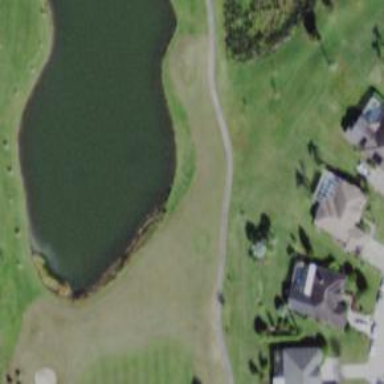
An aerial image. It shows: Water hazard on golf course. The hazard is natural water feature.